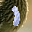
Label: 1